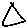
Label: triangle